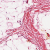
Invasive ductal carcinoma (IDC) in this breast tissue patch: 0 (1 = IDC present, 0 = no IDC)